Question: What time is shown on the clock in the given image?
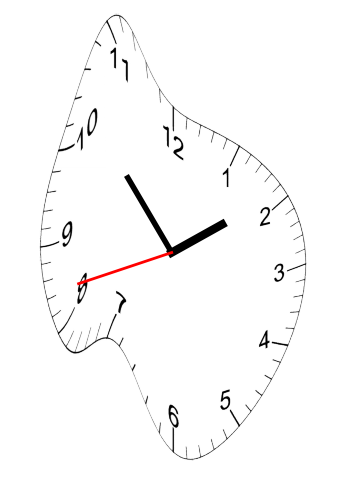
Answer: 01:52:42